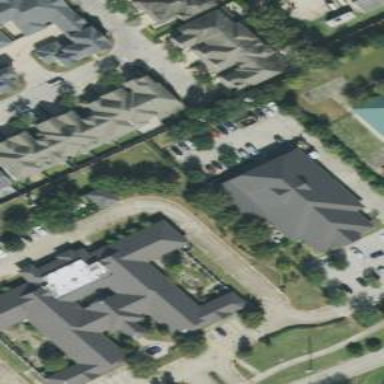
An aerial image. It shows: Veterinary facility.